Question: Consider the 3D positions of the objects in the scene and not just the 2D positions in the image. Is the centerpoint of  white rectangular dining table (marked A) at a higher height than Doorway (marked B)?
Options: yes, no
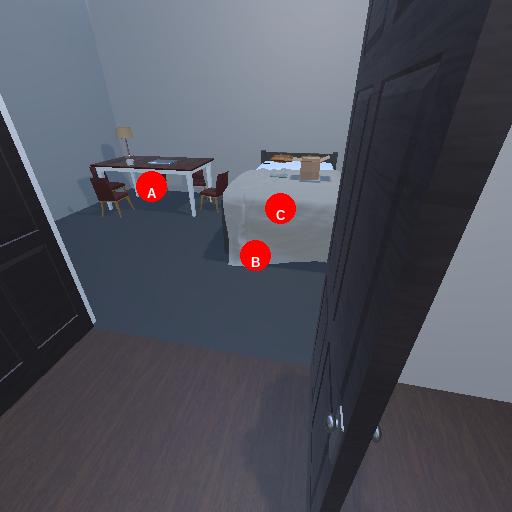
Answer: yes